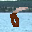
Label: 6